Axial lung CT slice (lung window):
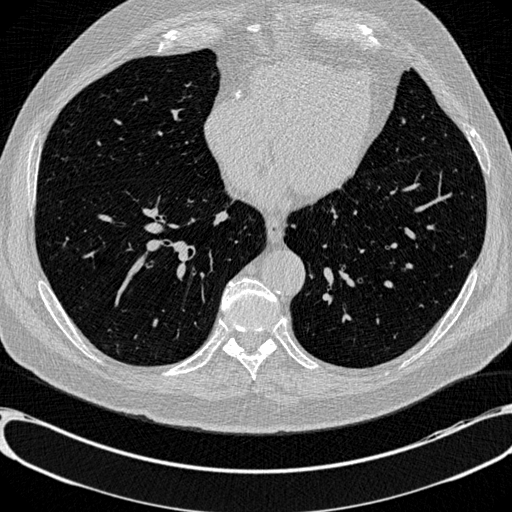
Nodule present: no